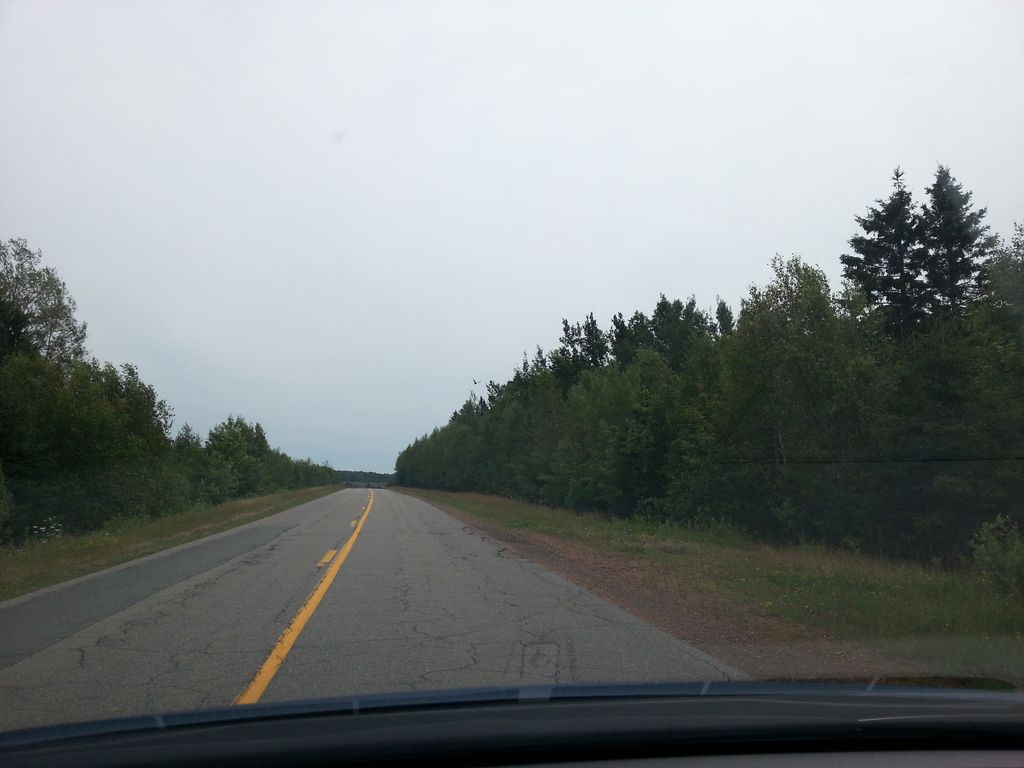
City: charlottetown